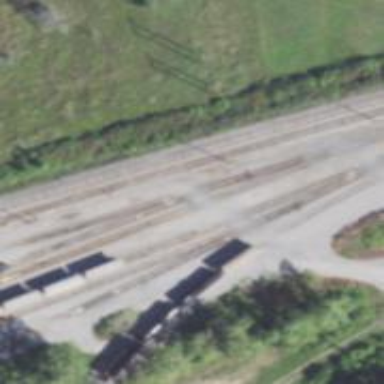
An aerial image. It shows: Railway siding for service.